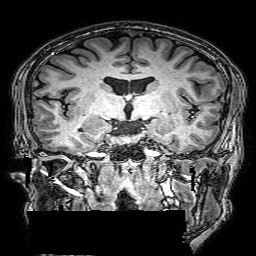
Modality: T1w
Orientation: sagittal
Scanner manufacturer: philips
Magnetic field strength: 3 T
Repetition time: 0.0096 s
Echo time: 0.0046 s